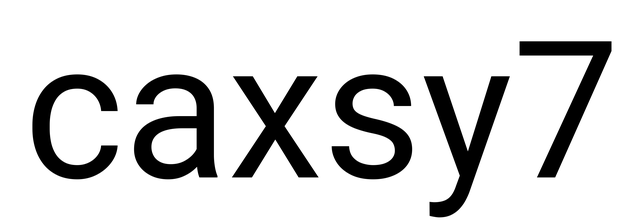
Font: Roboto_Regular